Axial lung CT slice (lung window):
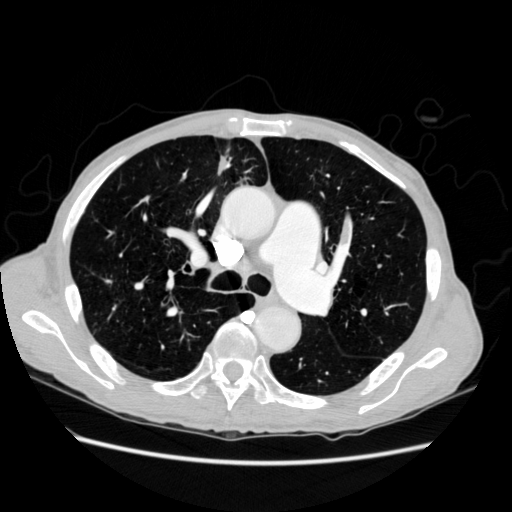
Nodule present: yes
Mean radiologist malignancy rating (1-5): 2